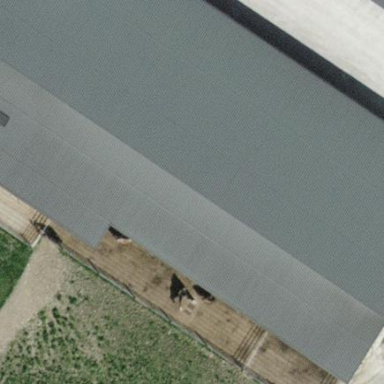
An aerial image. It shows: Stable building with gabled roof.